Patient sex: M
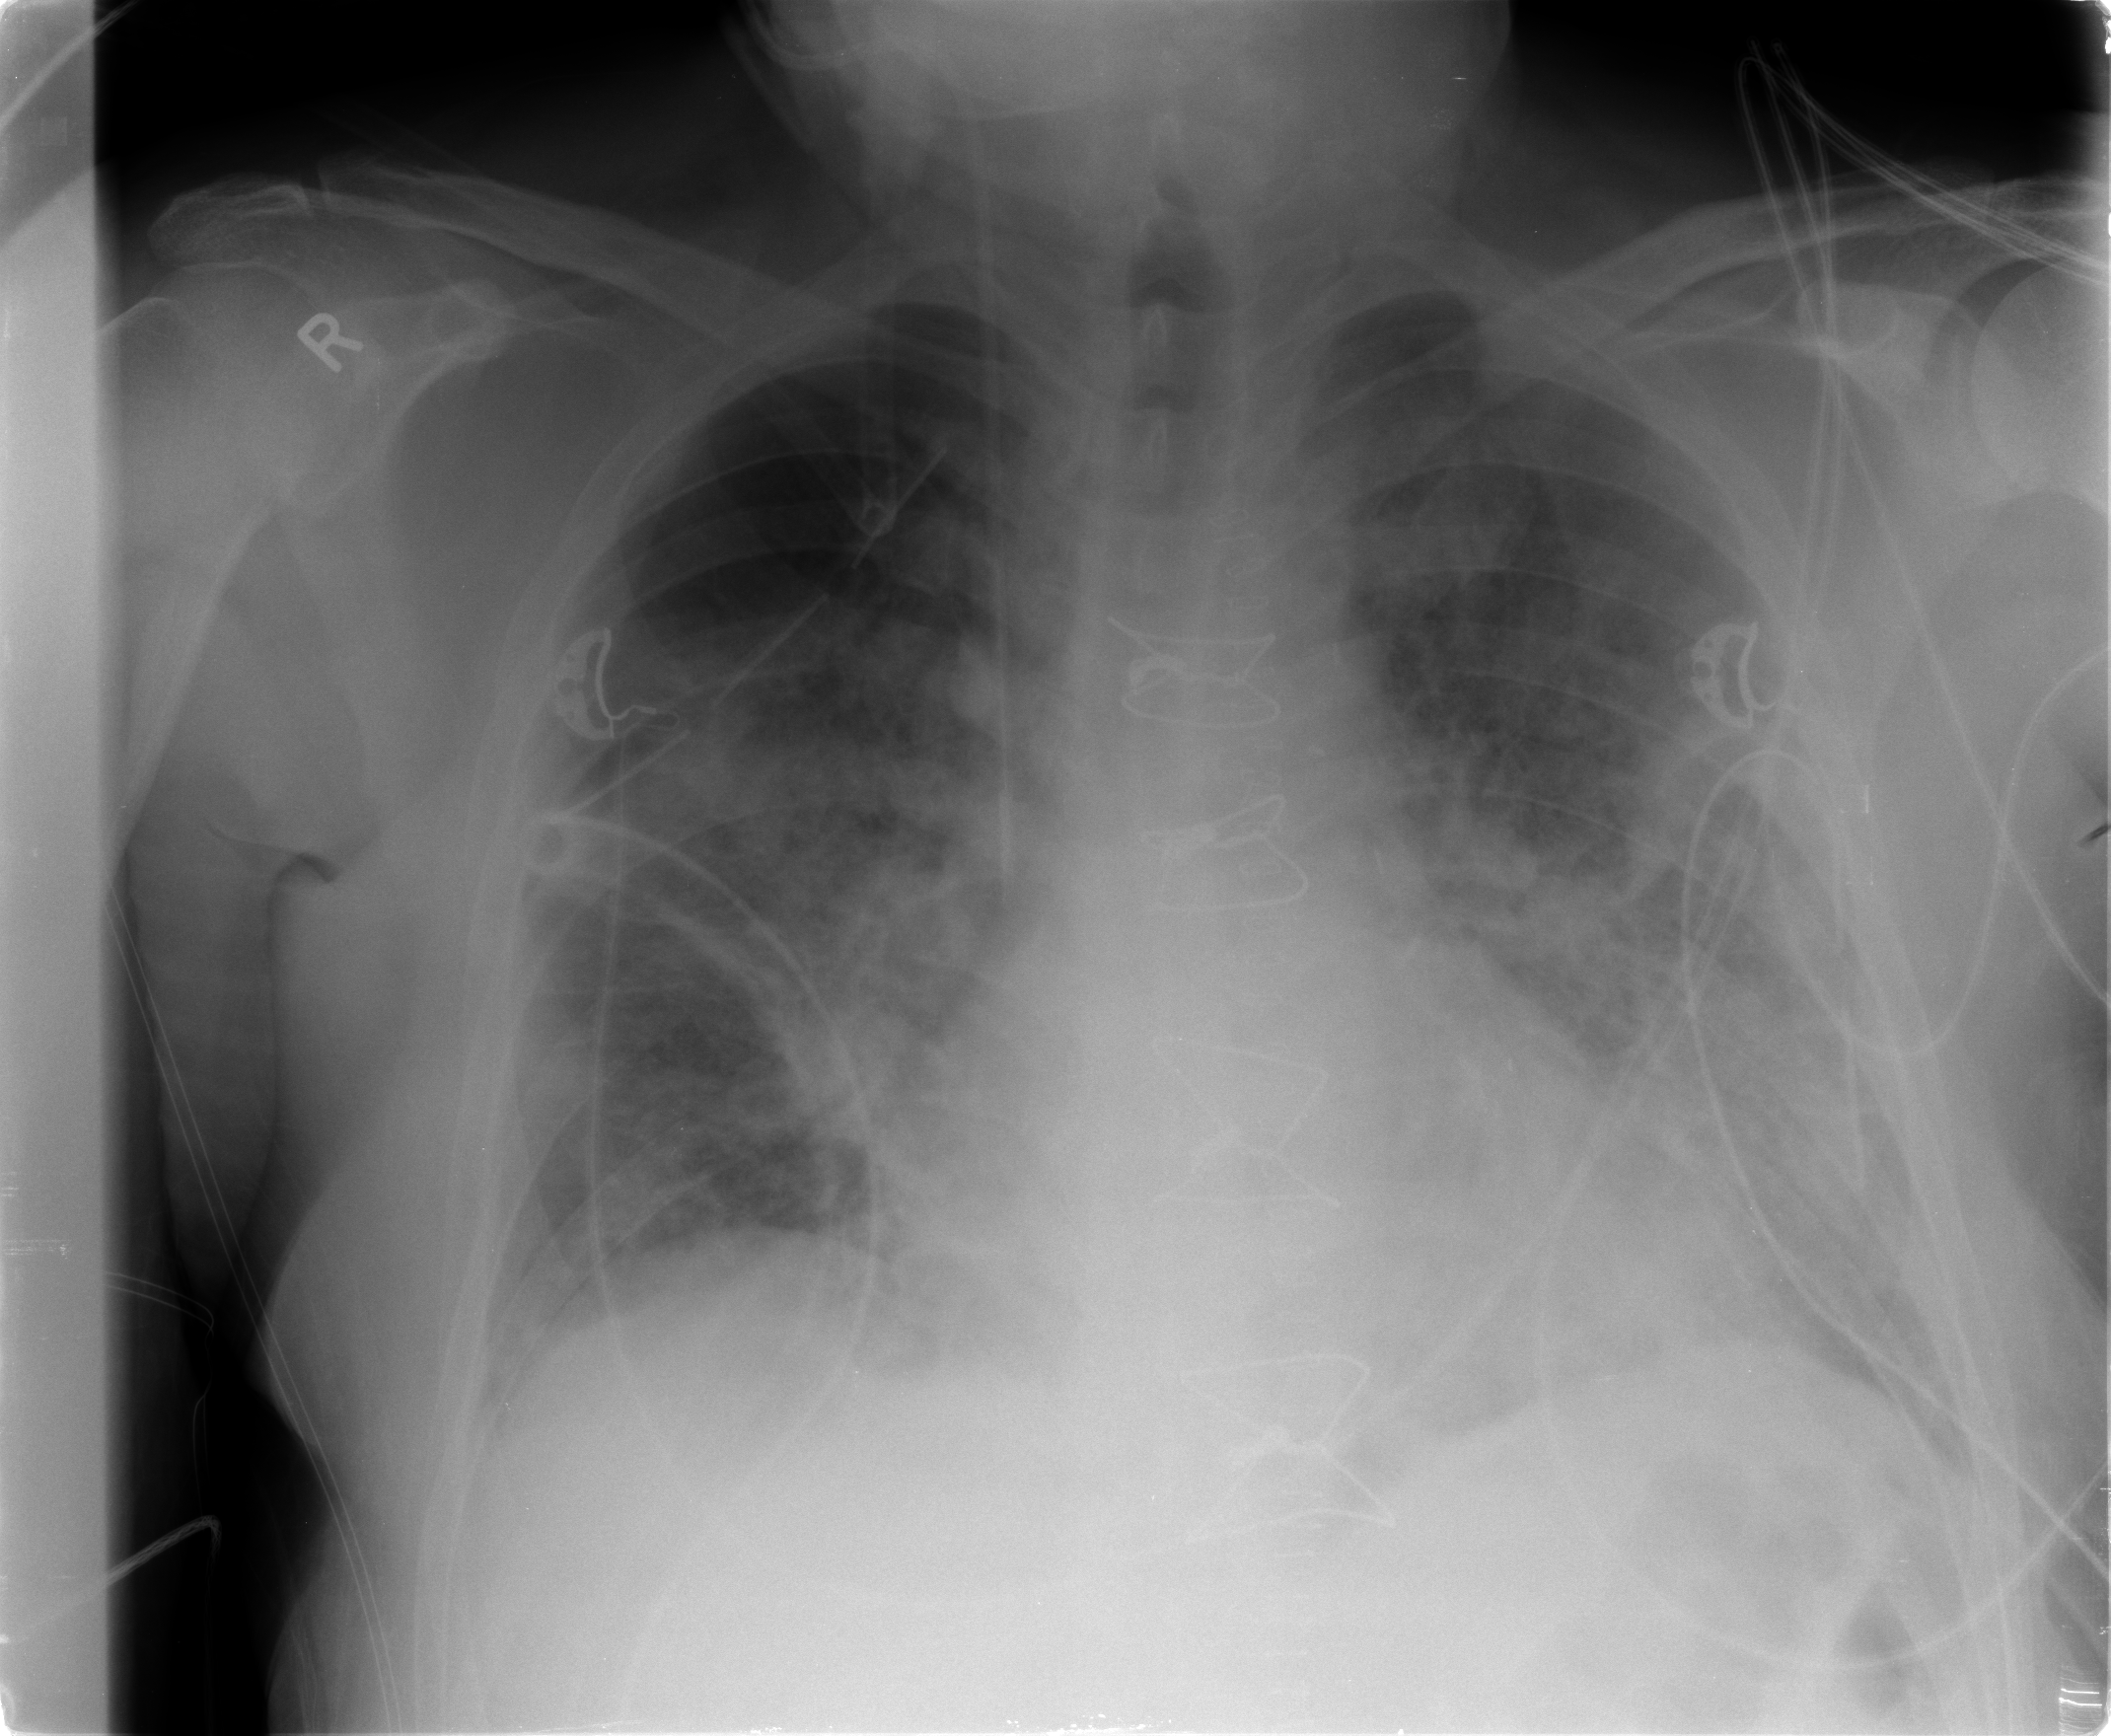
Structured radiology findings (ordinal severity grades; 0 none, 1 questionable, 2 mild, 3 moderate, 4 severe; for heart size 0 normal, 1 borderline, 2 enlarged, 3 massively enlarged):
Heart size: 0
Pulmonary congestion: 0
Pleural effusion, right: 0
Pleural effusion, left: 0
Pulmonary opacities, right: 3
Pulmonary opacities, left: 4
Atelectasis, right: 2
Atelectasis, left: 2